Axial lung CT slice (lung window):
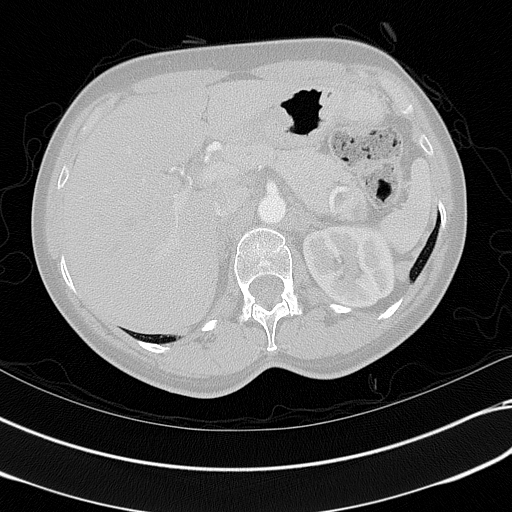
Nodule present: no